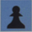
Piece: bP